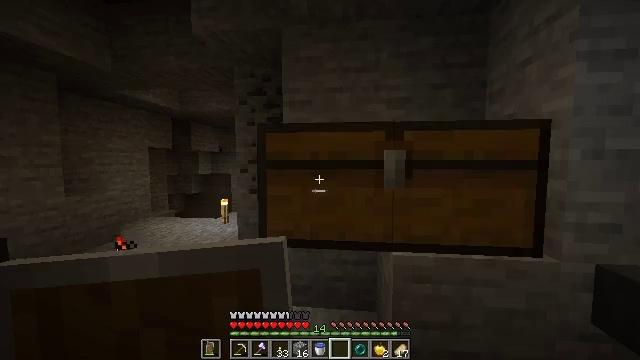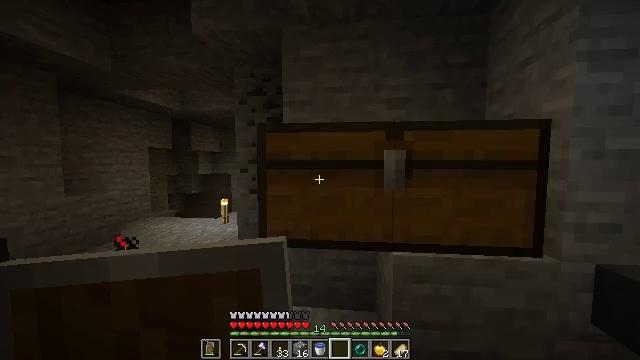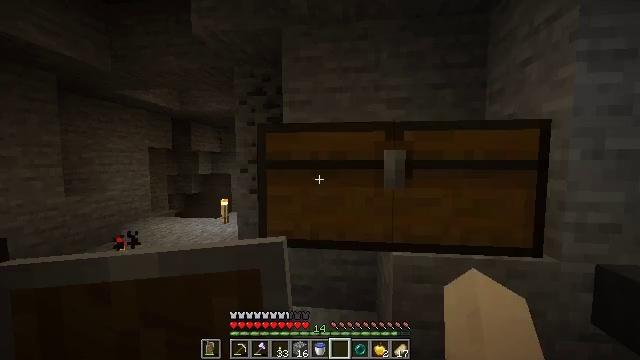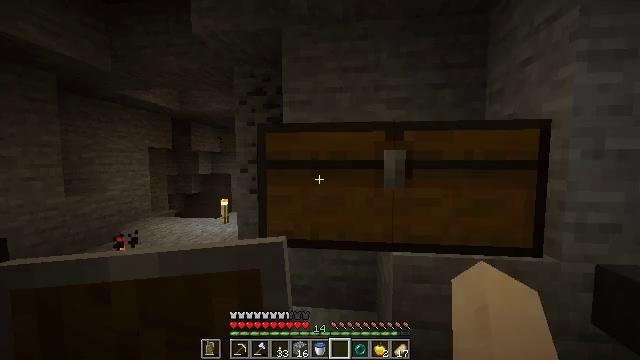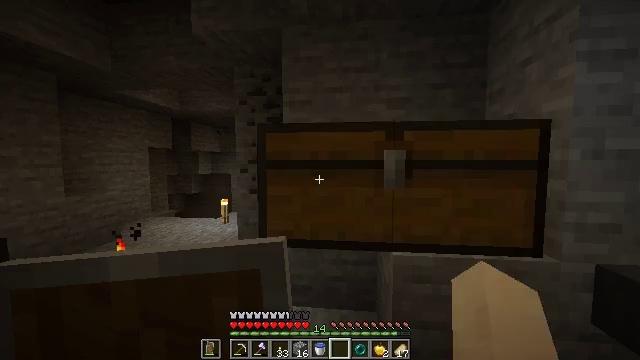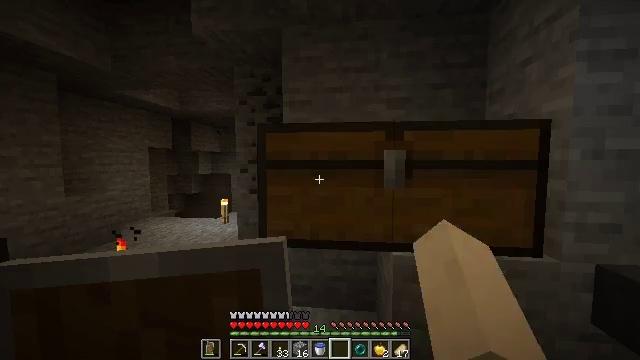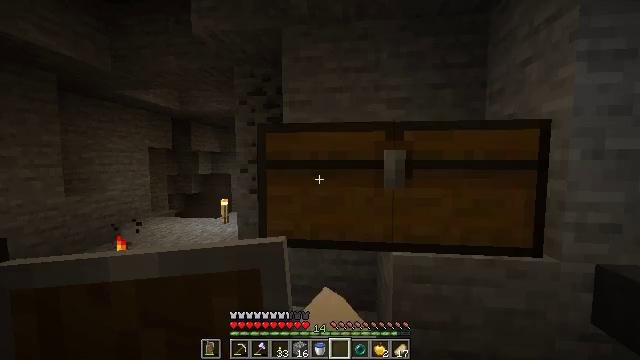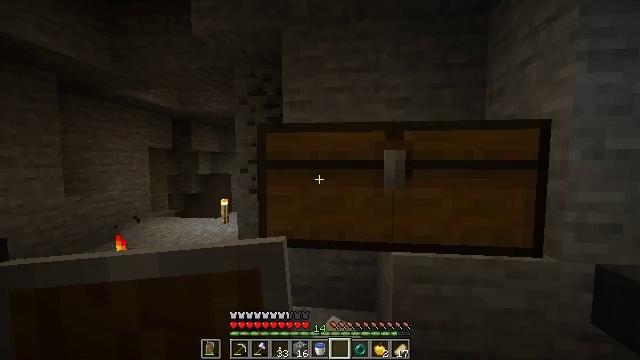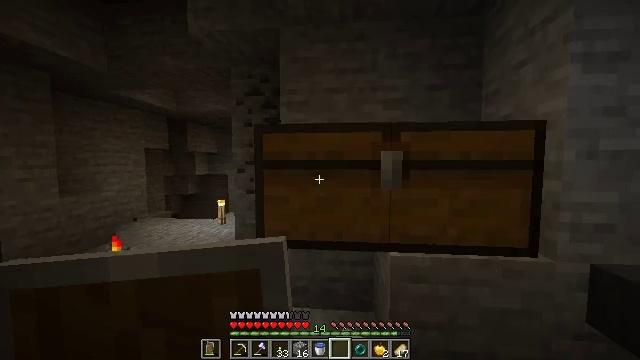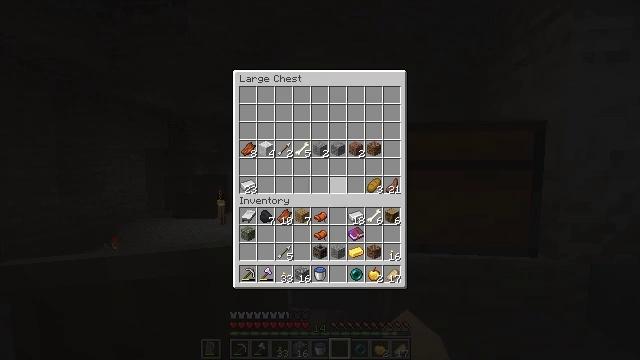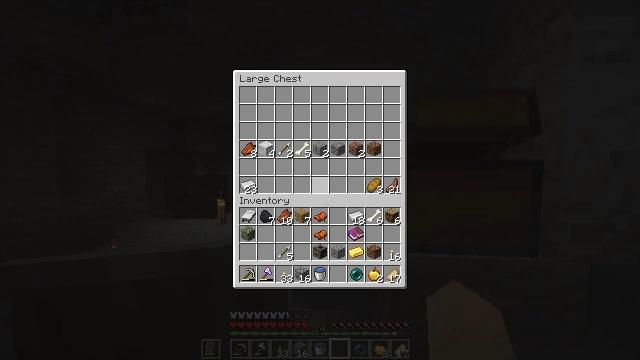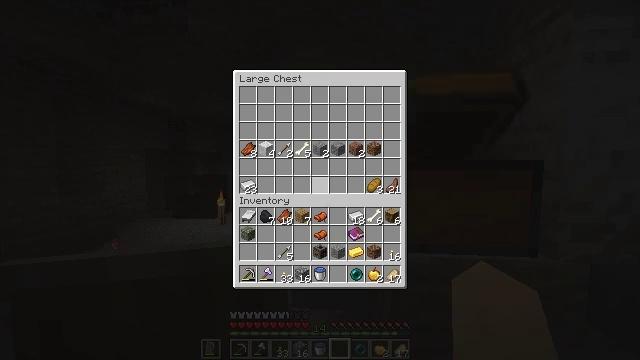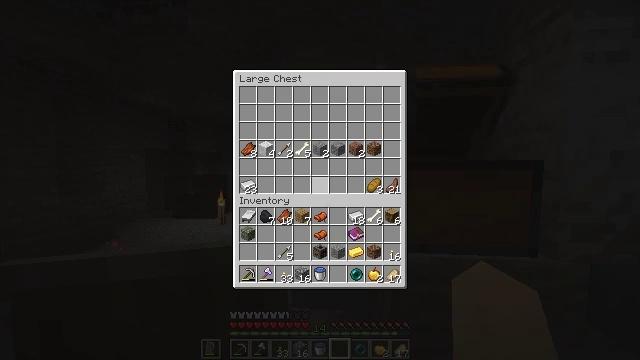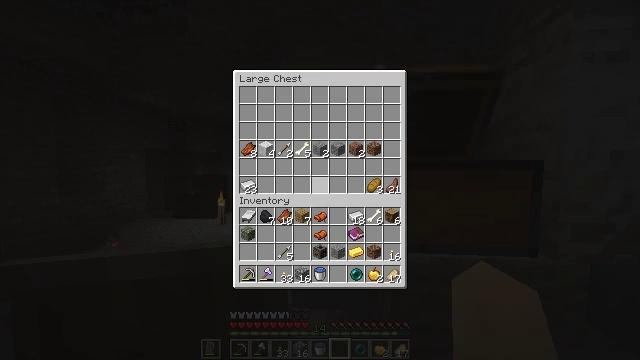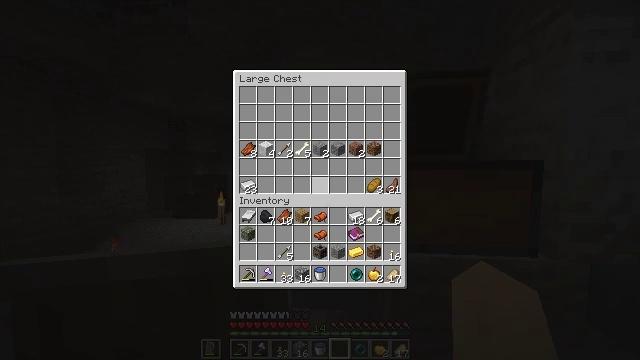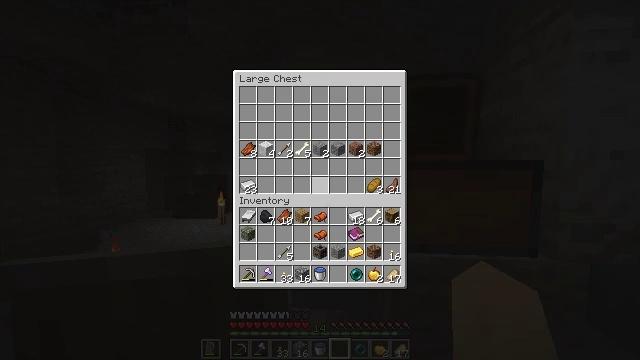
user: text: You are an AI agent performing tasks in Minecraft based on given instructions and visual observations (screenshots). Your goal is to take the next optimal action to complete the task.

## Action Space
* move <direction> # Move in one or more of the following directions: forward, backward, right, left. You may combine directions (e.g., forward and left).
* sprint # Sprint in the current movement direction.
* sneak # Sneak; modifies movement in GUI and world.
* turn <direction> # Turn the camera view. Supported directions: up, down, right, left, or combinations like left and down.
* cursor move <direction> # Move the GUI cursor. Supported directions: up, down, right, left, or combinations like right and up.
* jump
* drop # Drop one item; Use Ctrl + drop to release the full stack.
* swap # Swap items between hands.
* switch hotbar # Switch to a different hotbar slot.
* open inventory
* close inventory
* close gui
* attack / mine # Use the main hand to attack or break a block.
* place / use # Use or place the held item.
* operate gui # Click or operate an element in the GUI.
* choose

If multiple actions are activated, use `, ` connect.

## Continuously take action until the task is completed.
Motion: motion action
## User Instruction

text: Remove a mossy cobblestone from the inventory.
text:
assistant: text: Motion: no_op
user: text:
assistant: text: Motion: no_op
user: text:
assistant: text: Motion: no_op
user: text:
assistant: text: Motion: use / place
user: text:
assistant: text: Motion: use / place
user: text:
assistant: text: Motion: no_op
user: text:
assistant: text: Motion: no_op
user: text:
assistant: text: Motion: no_op
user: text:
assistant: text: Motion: cursor move right, open gui
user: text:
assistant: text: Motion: cursor move left
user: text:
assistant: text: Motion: no_op
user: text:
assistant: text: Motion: no_op
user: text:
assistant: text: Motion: no_op
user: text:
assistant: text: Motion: no_op
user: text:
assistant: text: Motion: no_op
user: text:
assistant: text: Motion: no_op
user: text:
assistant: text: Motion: no_op
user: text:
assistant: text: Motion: no_op
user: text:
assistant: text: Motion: no_op
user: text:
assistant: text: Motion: no_op
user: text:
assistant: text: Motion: cursor move right
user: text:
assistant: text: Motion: cursor move right
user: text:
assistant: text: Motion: no_op
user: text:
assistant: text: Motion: no_op
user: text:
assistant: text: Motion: no_op
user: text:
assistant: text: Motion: no_op
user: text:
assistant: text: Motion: cursor move down
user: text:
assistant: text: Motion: no_op
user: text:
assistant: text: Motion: no_op
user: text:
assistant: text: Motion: no_op